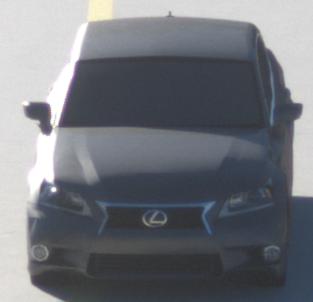
Make: Lexus
Model: GS 250
Detailed model: GS (L10)
Model produced from: 2012/06
Model produced until: 2013/12
Doors: 4
Color: gray
Road condition: dry road
Daytime: morning or afternoon
Contrast: high contrast